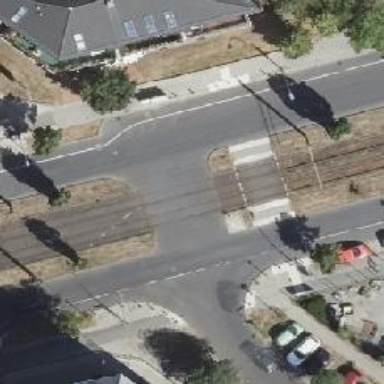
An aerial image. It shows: Secondary link road with asphalt surface.